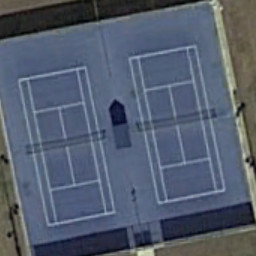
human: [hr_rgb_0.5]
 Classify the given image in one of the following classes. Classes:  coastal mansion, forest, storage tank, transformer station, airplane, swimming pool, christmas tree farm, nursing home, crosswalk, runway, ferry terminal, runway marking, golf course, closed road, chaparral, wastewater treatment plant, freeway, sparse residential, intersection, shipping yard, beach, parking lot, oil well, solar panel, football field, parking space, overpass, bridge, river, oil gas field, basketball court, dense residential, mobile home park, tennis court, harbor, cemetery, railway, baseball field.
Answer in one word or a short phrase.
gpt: tennis court